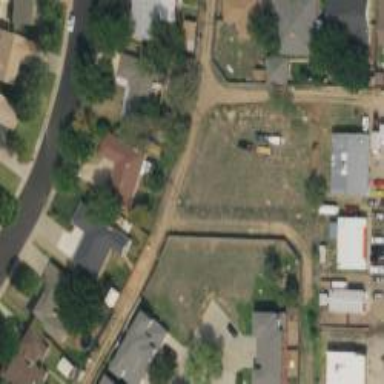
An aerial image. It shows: Alley classified as service road.